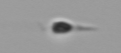
Label: Calciopappus